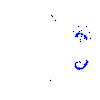
Particle: kaon